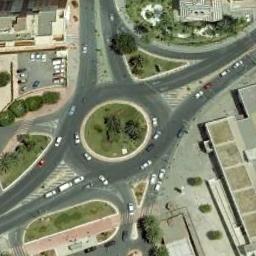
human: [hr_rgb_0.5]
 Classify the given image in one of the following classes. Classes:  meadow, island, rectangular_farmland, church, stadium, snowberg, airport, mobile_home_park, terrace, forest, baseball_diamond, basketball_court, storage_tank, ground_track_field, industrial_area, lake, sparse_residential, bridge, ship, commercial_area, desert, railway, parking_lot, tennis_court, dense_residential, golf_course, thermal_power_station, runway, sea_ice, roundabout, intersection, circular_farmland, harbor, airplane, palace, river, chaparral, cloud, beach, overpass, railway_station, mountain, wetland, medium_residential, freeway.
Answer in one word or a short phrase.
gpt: roundabout